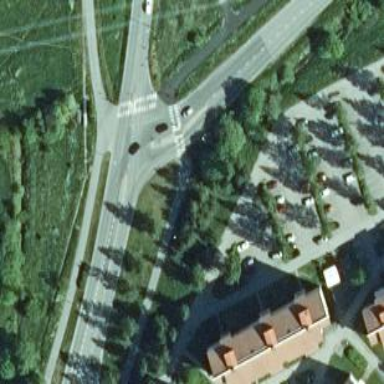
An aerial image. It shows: Marked crossing with pedestrian island.